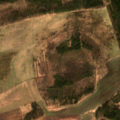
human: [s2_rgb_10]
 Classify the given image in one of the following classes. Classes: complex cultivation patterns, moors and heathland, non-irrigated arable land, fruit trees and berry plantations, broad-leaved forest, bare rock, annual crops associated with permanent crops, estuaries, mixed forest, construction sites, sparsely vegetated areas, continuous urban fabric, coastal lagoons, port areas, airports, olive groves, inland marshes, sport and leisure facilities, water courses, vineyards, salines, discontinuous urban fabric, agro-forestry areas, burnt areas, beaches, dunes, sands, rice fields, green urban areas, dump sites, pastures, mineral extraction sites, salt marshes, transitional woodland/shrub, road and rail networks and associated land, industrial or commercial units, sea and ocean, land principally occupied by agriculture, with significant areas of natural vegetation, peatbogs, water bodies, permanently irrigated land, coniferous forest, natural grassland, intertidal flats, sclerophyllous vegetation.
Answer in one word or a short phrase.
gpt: non-irrigated arable land, pastures, mixed forest, transitional woodland/shrub